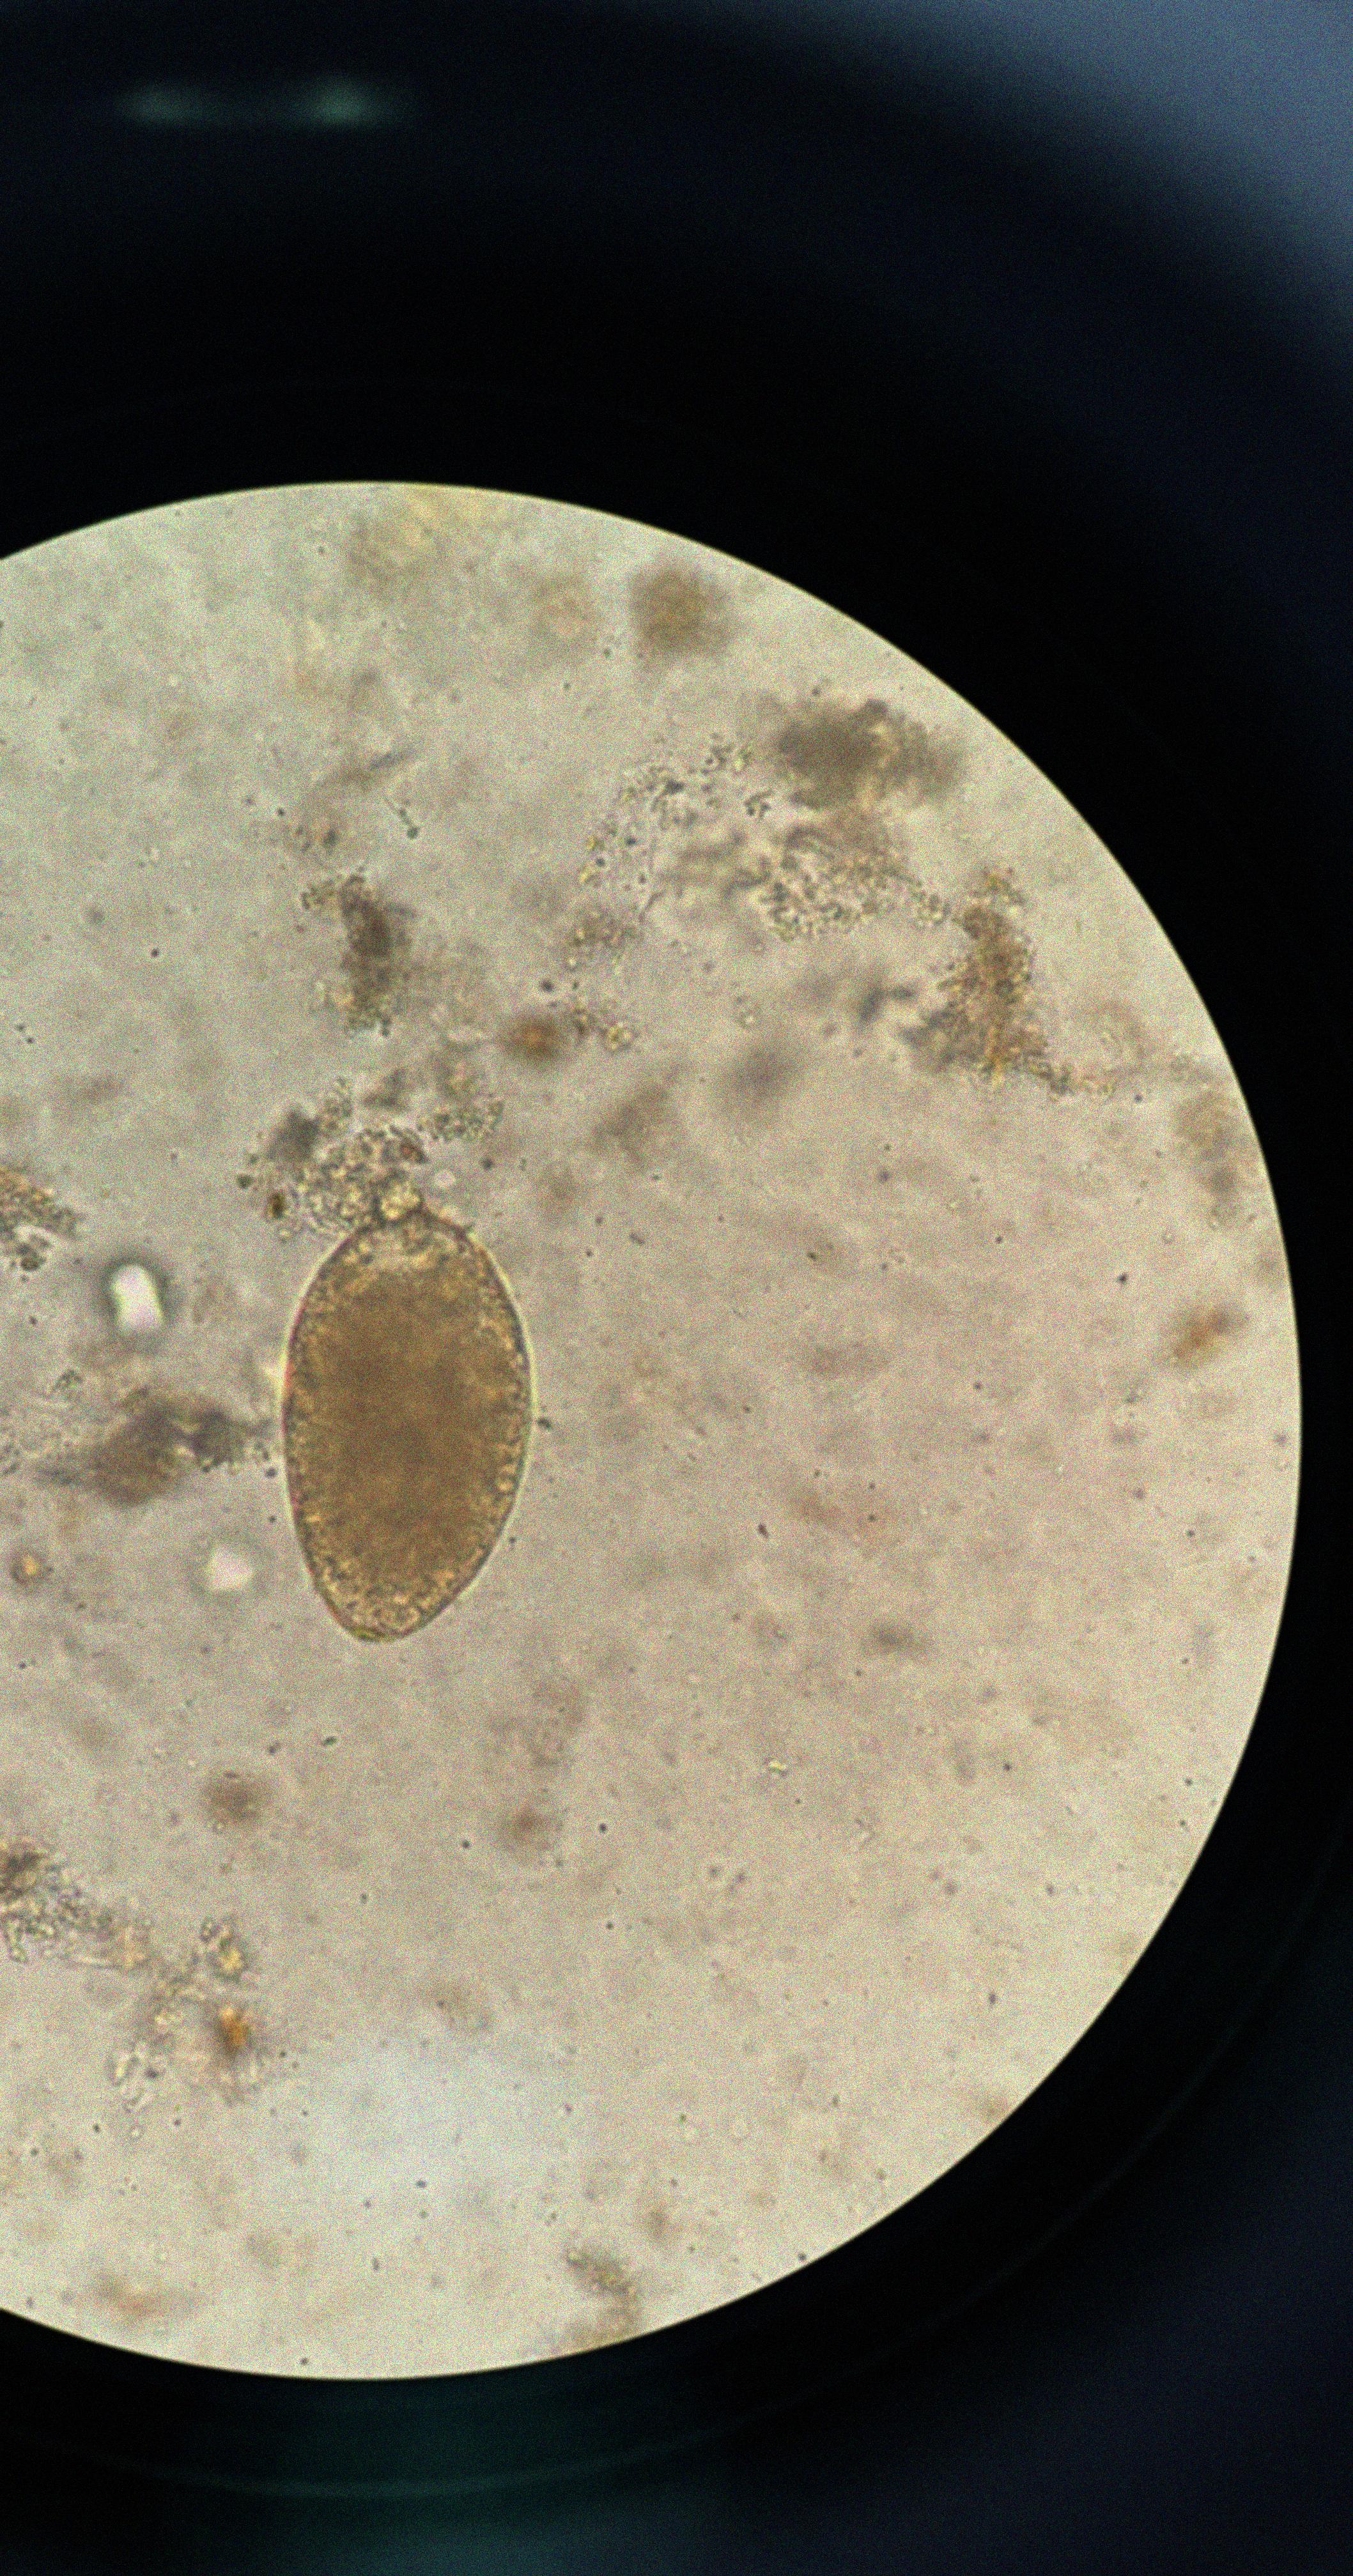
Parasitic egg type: Fasciolopsis buski